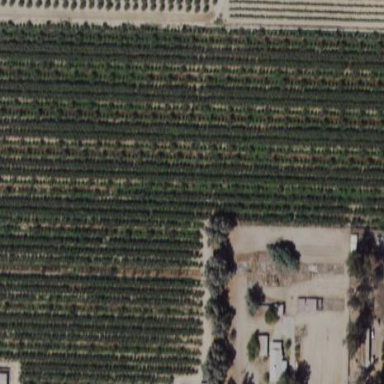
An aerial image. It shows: Vineyard.